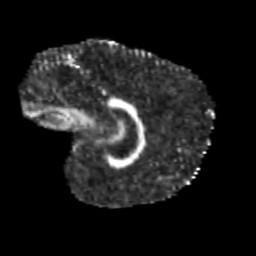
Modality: FA
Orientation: sagittal
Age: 10
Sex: male
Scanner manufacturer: siemens
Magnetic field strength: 3 T
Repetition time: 3.8 s
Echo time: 0.07 s